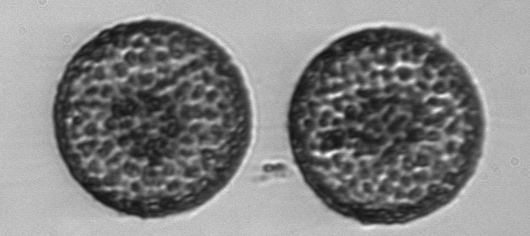
Label: Coscinodiscus